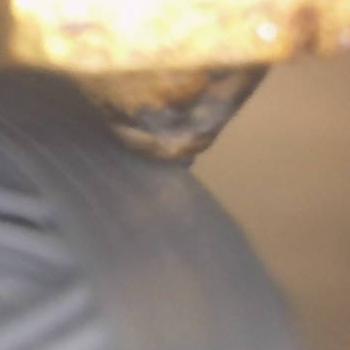
Flow rate: 149%